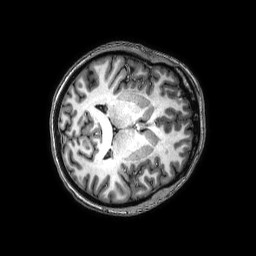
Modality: T1w
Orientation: axial
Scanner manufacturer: philips
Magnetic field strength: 3 T
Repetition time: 0.008 s
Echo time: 0.003557 s